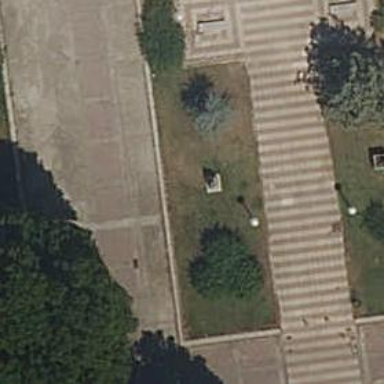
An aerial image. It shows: Historic memorial.